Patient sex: M
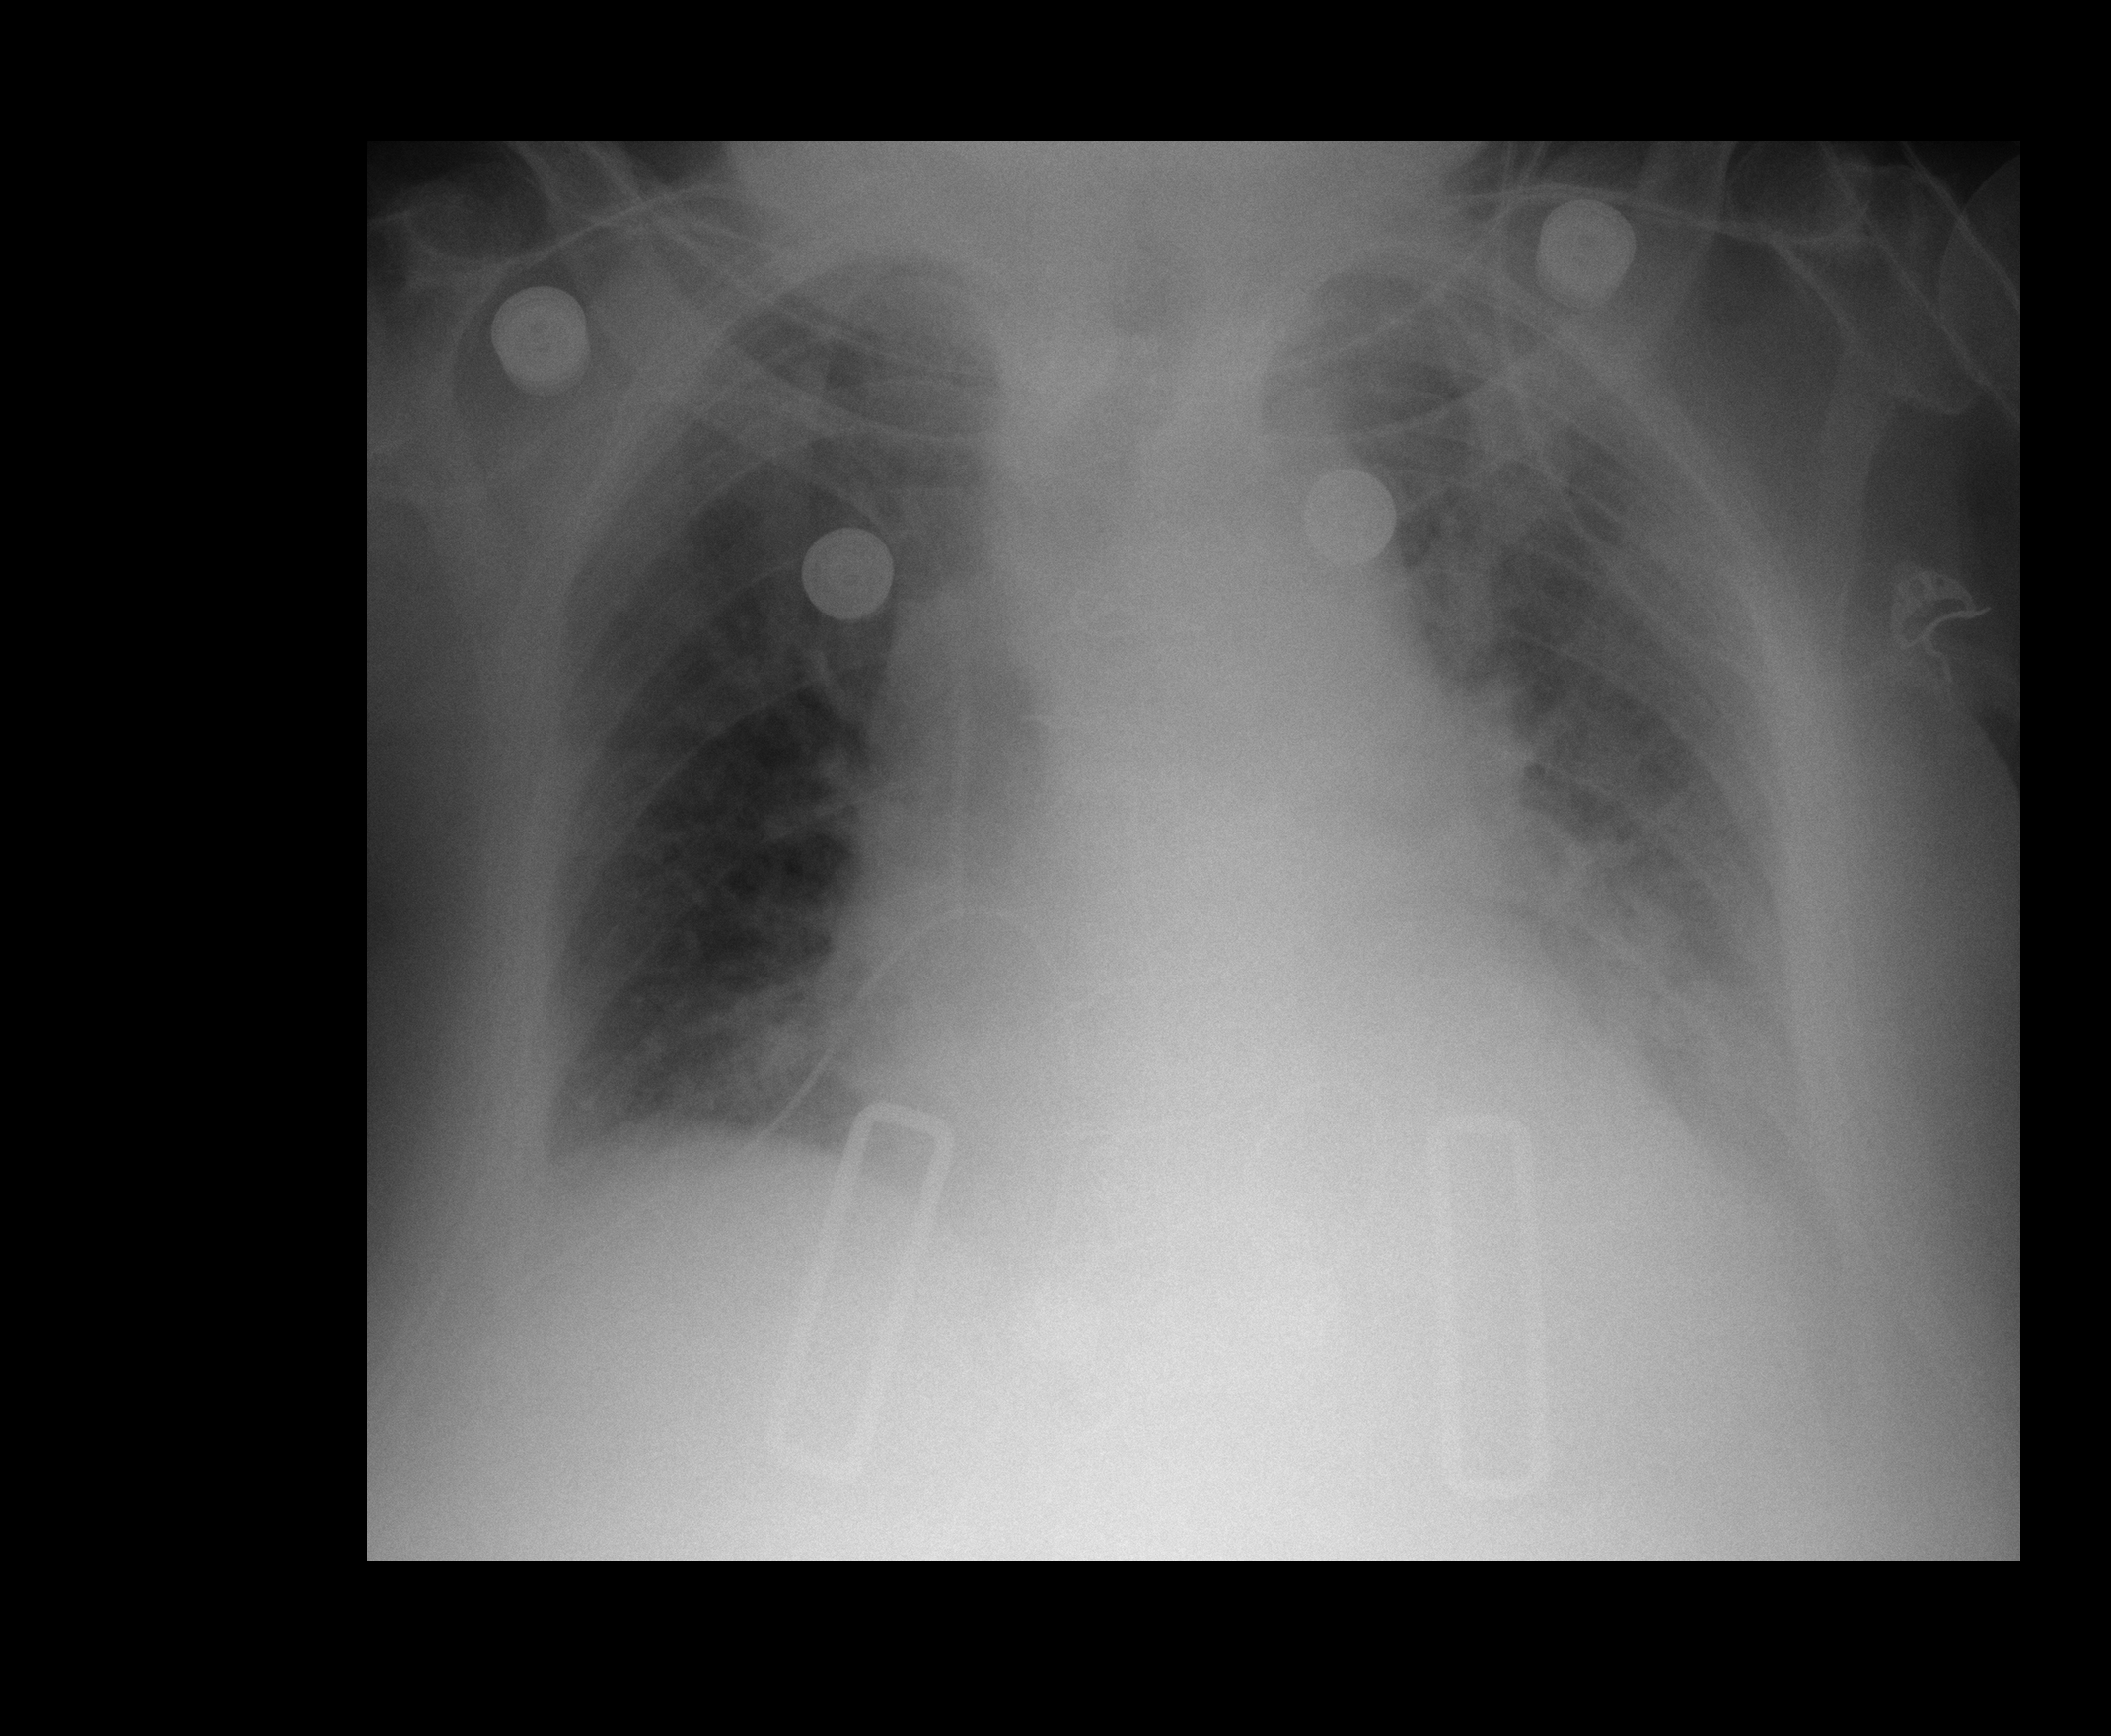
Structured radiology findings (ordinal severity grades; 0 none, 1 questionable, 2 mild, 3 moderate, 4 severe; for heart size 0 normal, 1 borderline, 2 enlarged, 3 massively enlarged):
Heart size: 2
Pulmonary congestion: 0
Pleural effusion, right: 1
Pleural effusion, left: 2
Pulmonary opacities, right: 0
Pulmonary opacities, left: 0
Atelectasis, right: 2
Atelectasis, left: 2